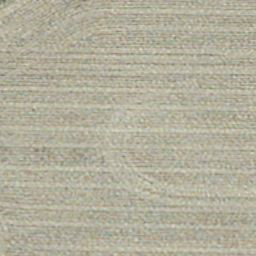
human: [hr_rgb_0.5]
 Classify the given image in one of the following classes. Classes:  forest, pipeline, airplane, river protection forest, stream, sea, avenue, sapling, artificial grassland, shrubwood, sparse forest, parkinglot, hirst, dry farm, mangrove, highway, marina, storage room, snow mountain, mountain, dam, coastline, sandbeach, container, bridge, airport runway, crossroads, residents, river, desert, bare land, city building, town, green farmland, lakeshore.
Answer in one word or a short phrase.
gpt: dry farm